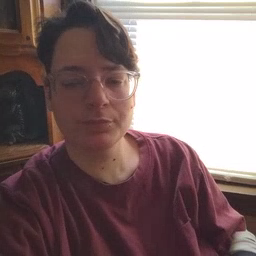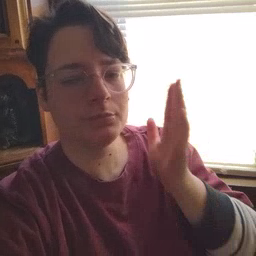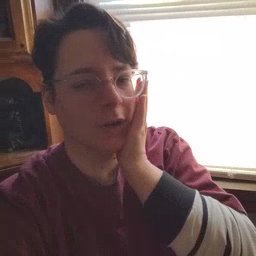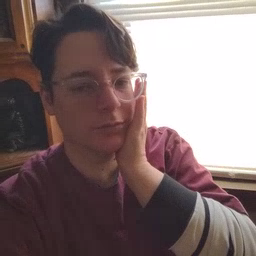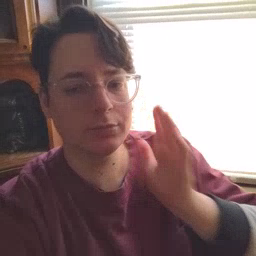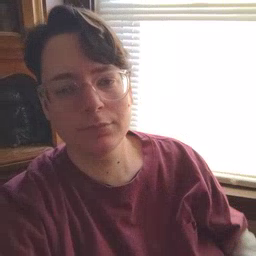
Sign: bed